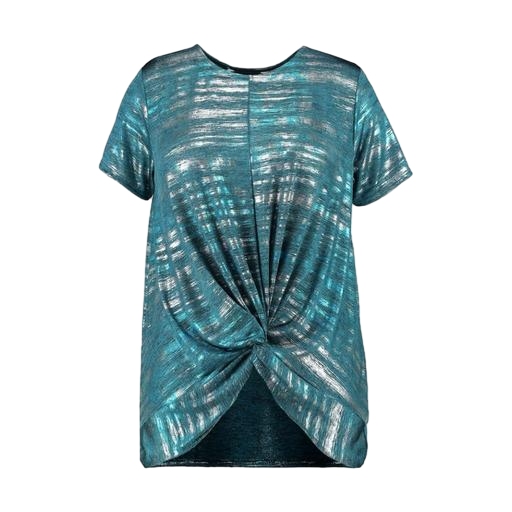
blue plus size printed t-shirt only macy, green knot front tee, blue sparkle knot tee, white background